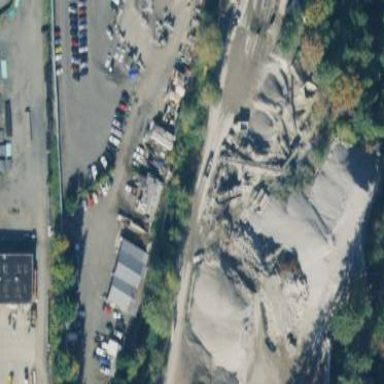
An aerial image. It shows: Quarry area.